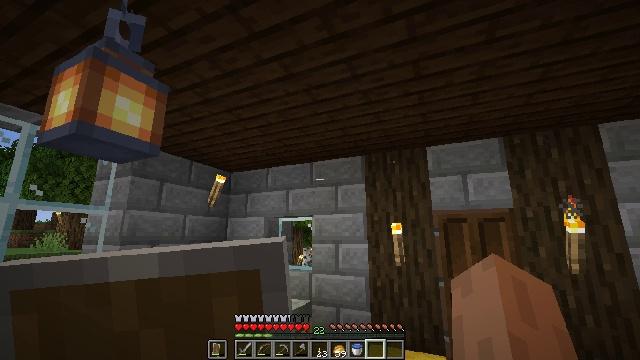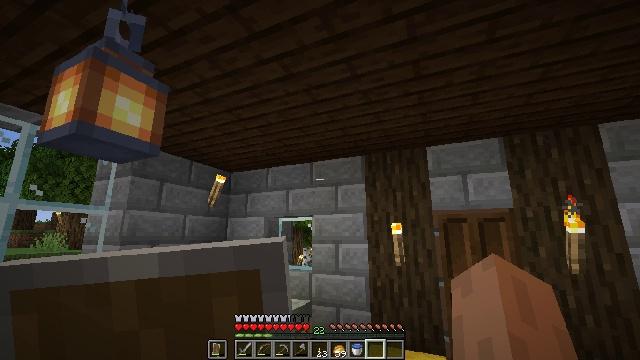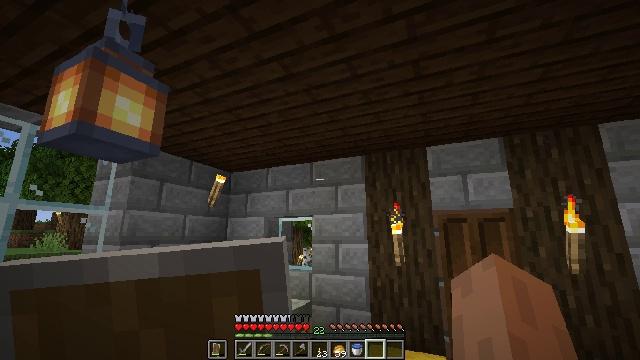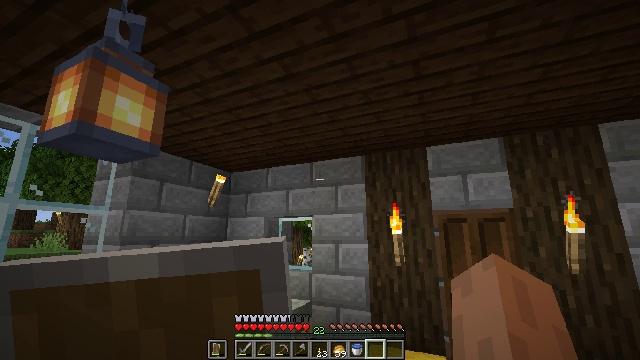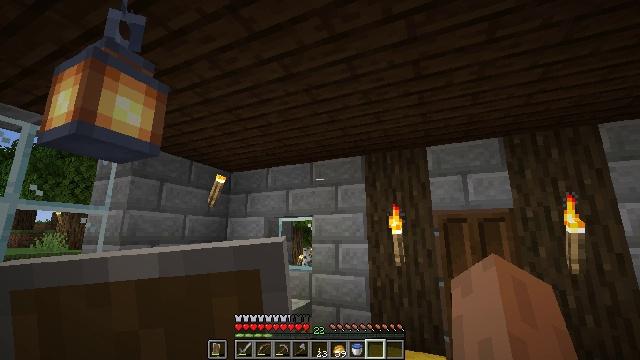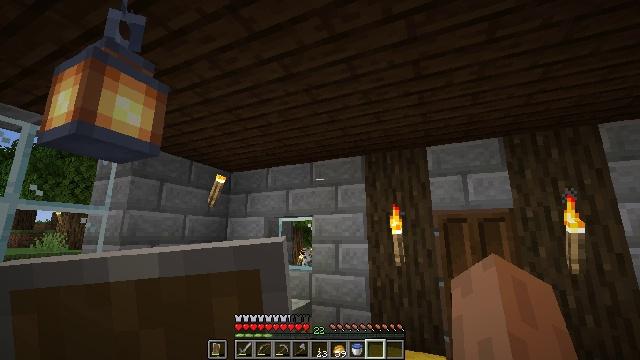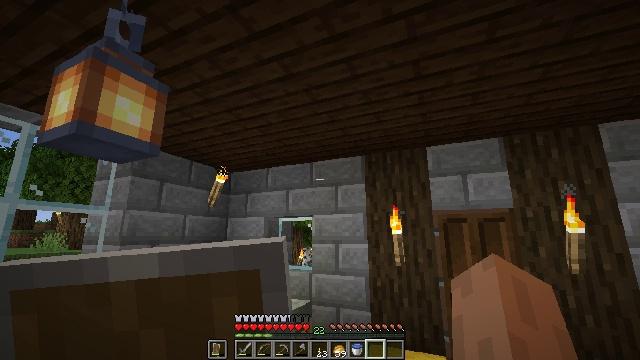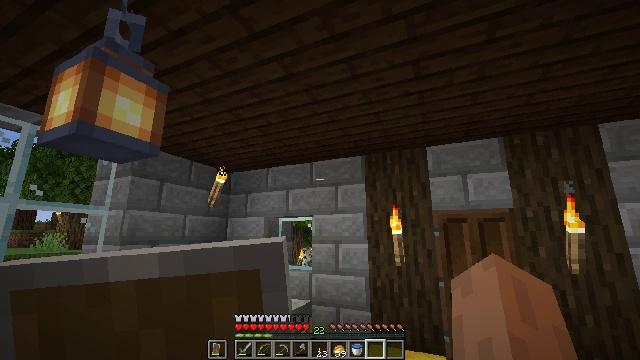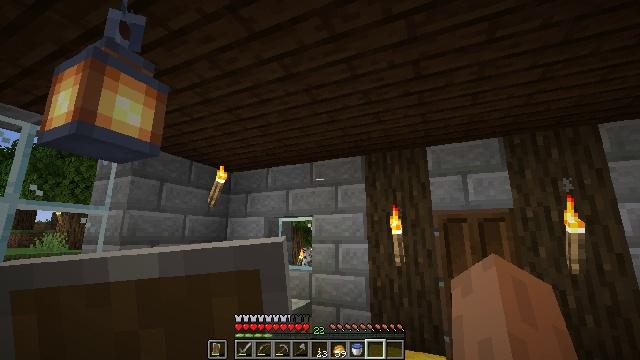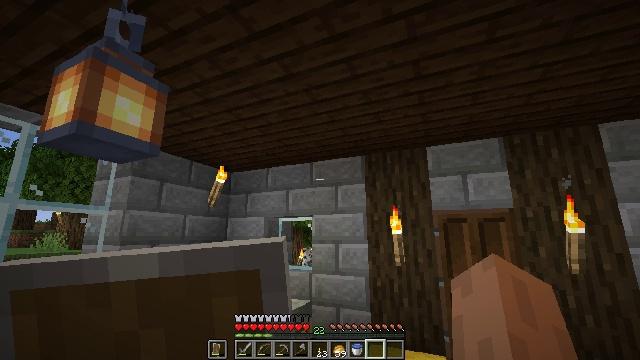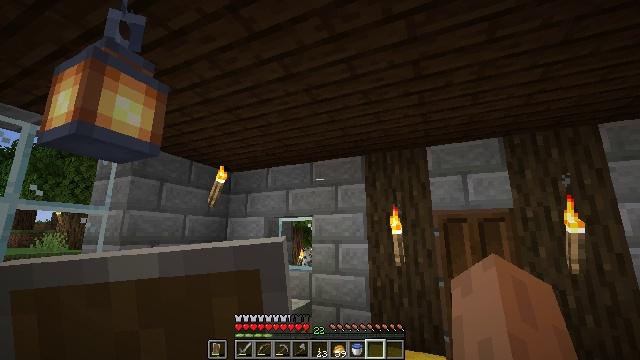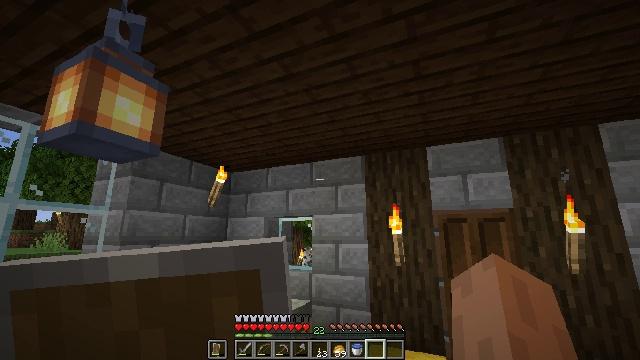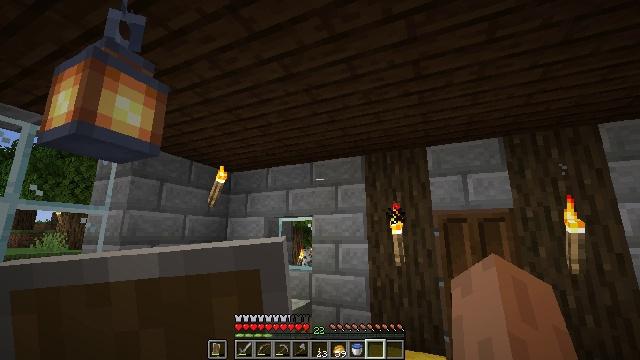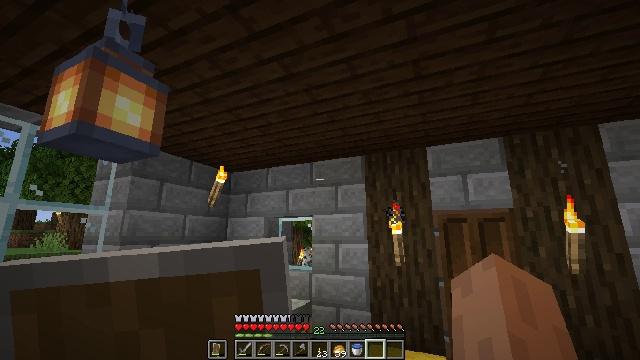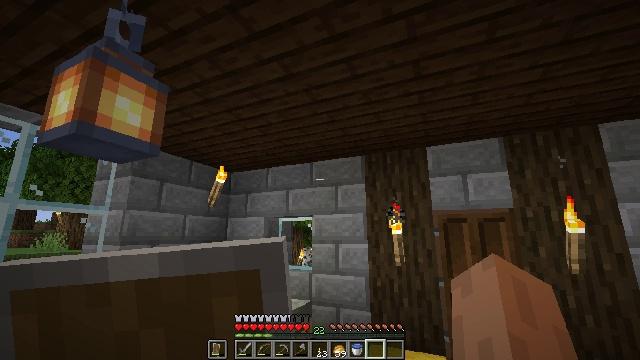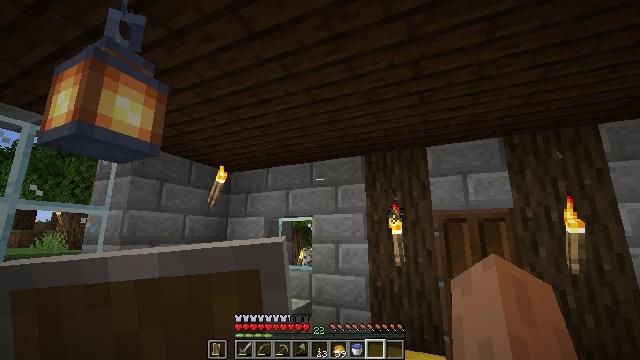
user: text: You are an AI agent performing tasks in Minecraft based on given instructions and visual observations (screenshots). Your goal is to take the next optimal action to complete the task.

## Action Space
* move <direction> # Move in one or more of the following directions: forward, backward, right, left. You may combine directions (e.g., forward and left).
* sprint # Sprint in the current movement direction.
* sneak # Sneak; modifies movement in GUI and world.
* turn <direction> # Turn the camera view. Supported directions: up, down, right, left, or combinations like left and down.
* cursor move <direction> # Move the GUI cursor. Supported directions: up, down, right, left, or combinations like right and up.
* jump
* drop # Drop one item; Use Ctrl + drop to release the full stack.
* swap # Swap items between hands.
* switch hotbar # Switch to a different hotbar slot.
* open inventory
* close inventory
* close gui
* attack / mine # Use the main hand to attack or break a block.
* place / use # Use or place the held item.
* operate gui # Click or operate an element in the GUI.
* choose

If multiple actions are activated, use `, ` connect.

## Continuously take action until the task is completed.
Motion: motion action
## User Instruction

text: Gather the chest from its place.
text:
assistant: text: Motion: no_op
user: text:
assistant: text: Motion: no_op
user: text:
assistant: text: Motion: no_op
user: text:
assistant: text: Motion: no_op
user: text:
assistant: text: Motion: no_op
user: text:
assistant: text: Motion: no_op
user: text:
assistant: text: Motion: no_op
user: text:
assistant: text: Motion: no_op
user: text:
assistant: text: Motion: no_op
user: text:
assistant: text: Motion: no_op
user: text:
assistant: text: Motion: no_op
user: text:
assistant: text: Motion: no_op
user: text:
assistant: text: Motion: no_op
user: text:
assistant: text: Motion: no_op
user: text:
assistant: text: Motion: no_op
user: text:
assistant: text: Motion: no_op
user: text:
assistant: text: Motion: no_op
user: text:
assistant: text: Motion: no_op
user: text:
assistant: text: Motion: no_op
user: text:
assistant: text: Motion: no_op
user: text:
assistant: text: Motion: no_op
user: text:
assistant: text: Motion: no_op
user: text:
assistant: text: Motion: no_op
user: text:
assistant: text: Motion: no_op
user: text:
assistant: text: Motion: no_op
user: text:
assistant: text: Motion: no_op
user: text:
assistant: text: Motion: no_op
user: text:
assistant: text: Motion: no_op
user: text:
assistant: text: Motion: no_op
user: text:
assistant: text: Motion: no_op